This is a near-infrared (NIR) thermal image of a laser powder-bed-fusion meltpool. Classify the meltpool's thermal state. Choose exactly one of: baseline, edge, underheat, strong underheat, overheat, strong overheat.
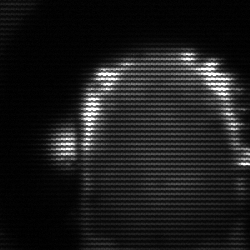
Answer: baseline